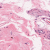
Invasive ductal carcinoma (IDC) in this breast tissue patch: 0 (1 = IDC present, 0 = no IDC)